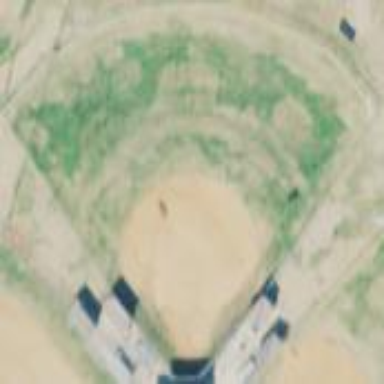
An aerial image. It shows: Softball pitch for leisure sports.